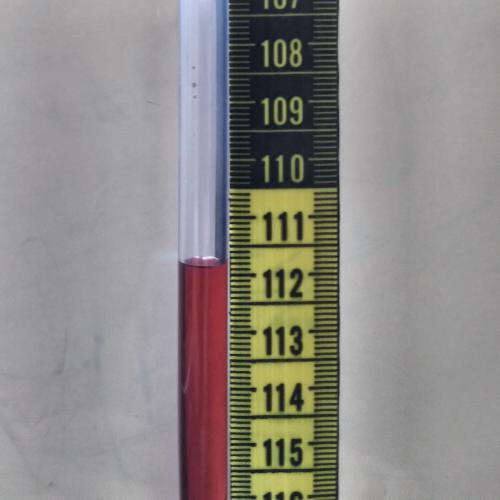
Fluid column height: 111.8 cm